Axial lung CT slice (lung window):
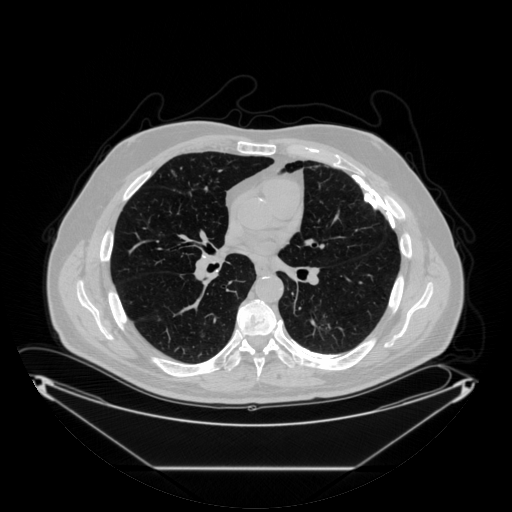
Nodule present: no